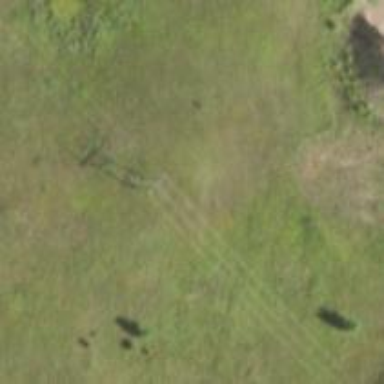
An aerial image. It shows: H-frame power tower with distinctive design.